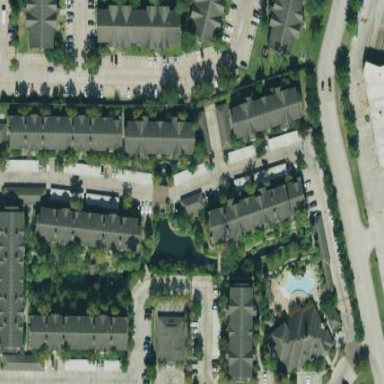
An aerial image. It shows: Residential area with apartments.